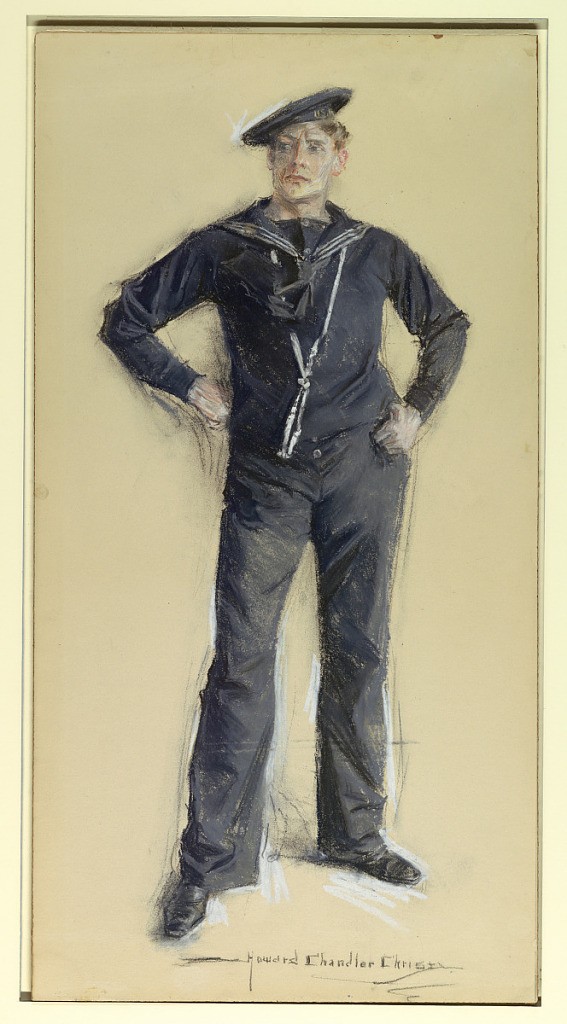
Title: A Jack Tar (Spanish American War)
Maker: Howard Chandler Christy, American, 1872 - 1952
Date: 1899
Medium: Pastel on paper
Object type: Drawing
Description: The full-length figure of an American sailor in uniform, facing the spectator, the head turned toward the left. His hands are at his hips.